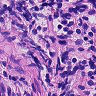
Metastatic tissue present: no